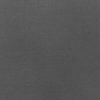
Label: dusty